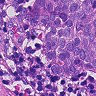
Metastatic tissue present: yes